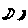
Label: moon